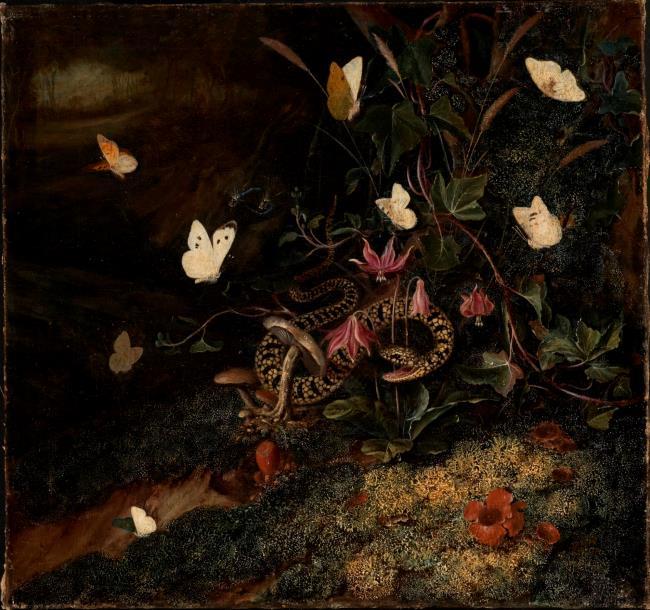
Title: Onkruid met slang en vlinders
Artist: Otto Marseus van Schrieck
Earliest date: 1660
Latest date: 1660
Genre: painting
Keywords: forest still life, cup lichen, mushroom, field mushroom, common ivy, gossamer-winged butterflies (guide term), cabbage butterfly, red admiral, damselfly, snakes (guide term), drop (liquid)